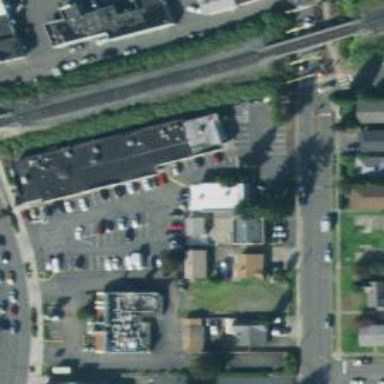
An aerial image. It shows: Convenience shop.